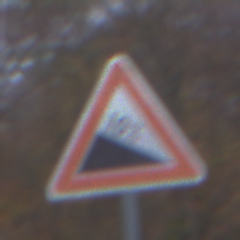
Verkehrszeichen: Gefaelle10
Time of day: SunriseSunset
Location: Outdoor (Nature)
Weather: PartlyCloudy
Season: Autumn
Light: Natural